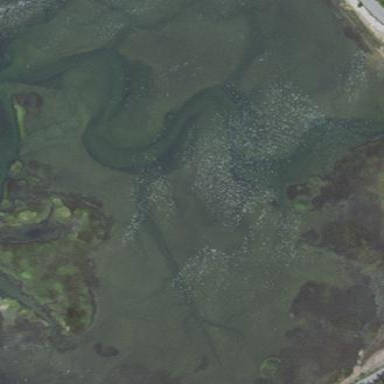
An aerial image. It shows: Saltmarsh wetland.